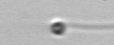
Label: flagellate